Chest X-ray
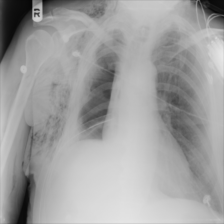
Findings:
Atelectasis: negative
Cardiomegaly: negative
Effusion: negative
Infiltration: negative
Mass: negative
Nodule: negative
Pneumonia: negative
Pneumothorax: negative
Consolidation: negative
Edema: negative
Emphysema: positive
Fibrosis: negative
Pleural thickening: negative
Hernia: negative